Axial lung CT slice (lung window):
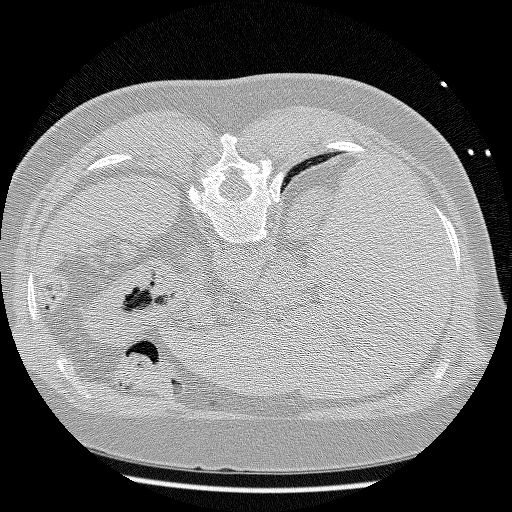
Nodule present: no